Question: I am creating a table of class attendance module in which teacher clicks on a radio button in front of student name to mark that if he/she is present,absent or on leave and when we submit the rows are saved in MySQL database.
This is how it looks like:

when teacher clicks on radio button the first student attendance got marked and when teacher click on the second student's attendance it also get marked but the marked attendance of the first student get unmarked. .....
And this is my code
'''
<input type="hidden" name="class_id" value="<?php echo $row1['fk_class_id']; ?>" />
<input type="hidden" name="student_id" value="<?php echo $row1['student_id']; ?>" />
<tr>
<td>
<?php echo $row1['first_name'];?>
</td>
<td>
<?php echo $row1['last_name']; ?>
</td>
<td>
<?php echo $row1['gender']; ?>"
</td>
<td>
<input type="radio" name="att" value="P" />P
<input type="radio" name="att" value="A" />A
<input type="radio" name="att" value="L" />L
</td>
</tr>
'''
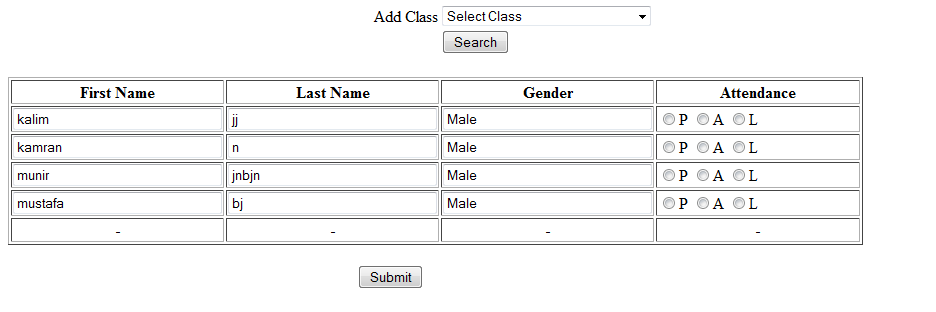
Answer: you can put an array as the name with the student_id:
'''
<input type="radio" name="att[<?php echo $row1['student_id']; ?>]" value="P" />P
<input type="radio" name="att[<?php echo $row1['student_id']; ?>]" value="A" />A
<input type="radio" name="att[<?php echo $row1['student_id']; ?>]" value="L" />L
'''
the variable '$_POST['att']' will be an array with student_ids as keys.
'''
'att' =>
array
'student_1' => string 'P'
'student_2' => string 'A'
'student_3' => string 'L'
'''